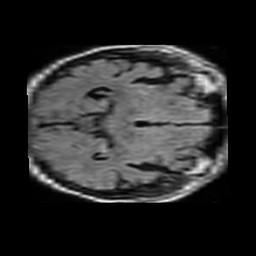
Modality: FLAIR
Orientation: axial
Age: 74
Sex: male
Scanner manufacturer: philips
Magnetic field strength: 1.5 T
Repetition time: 11 s
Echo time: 0.14 s